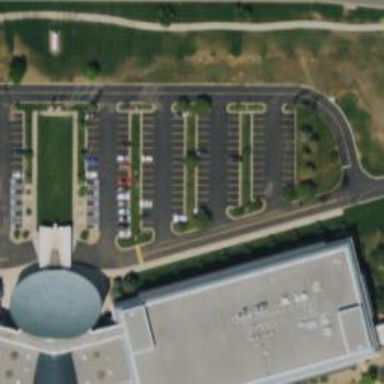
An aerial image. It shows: Parking space is available.